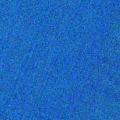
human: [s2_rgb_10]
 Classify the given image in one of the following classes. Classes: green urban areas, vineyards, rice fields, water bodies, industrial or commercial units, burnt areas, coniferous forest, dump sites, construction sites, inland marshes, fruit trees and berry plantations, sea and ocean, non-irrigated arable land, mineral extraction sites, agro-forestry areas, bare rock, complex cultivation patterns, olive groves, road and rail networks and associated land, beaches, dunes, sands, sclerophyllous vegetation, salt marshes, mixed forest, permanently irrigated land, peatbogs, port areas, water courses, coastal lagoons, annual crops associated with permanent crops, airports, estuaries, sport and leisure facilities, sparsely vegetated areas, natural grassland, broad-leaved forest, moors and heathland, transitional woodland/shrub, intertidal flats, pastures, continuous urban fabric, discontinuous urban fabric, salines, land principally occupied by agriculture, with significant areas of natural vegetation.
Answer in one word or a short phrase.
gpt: sea and ocean